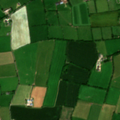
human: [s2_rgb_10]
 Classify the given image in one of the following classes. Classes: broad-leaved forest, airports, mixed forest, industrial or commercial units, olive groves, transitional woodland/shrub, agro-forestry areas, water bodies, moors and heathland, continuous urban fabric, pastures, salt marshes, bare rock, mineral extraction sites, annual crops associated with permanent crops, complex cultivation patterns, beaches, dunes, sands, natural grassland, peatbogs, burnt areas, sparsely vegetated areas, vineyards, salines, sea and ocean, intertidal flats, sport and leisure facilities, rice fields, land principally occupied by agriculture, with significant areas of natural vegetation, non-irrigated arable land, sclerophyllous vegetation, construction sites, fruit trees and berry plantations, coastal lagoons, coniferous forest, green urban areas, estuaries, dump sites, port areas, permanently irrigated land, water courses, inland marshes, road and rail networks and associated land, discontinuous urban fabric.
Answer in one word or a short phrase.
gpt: non-irrigated arable land, pastures